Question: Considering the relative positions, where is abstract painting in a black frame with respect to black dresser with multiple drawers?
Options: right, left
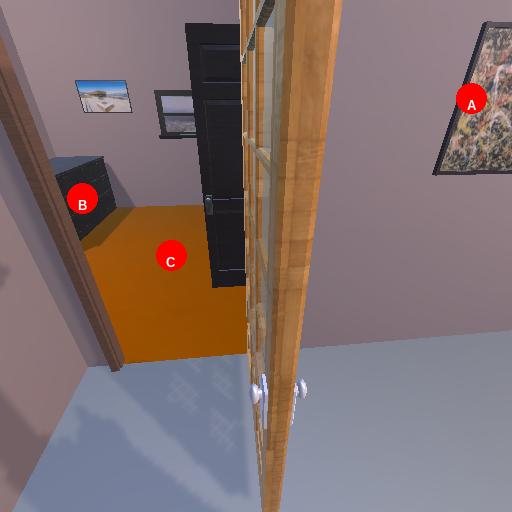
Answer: right